Chest X-ray. View position: PA
Patient age: 42
Patient sex: F
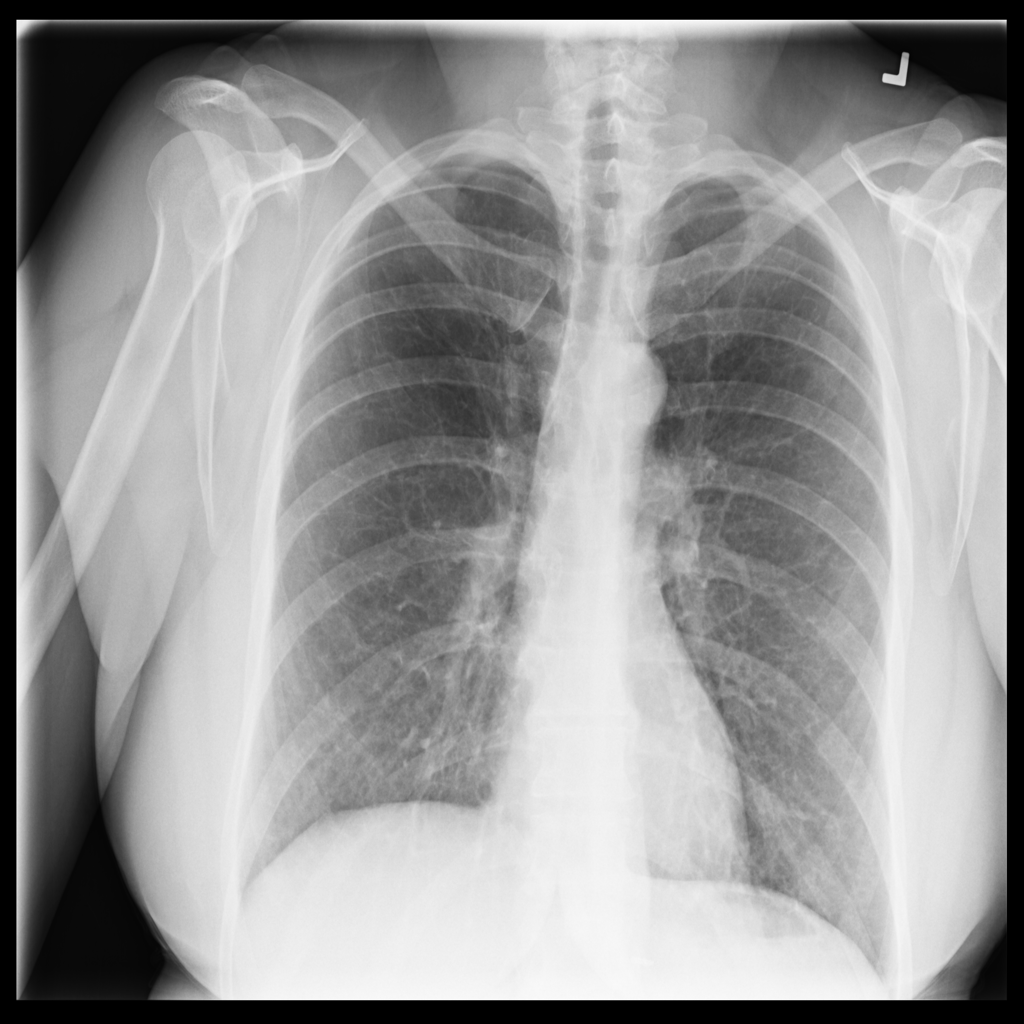
Finding: Pneumothorax